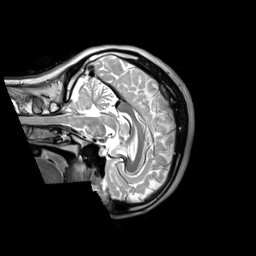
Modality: T2w
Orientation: sagittal
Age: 23
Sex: male
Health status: ill
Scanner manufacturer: siemens
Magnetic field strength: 3 T
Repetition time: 2.8 s
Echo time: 0.326 s